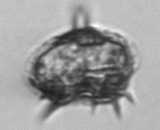
Label: Amylax